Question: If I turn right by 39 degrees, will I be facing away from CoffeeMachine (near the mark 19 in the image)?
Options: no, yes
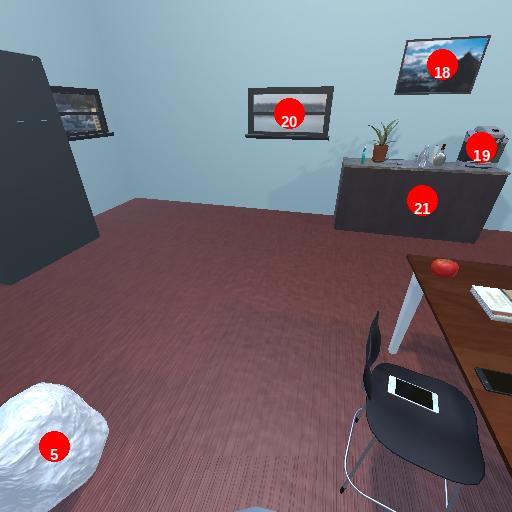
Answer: no